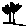
Label: tree